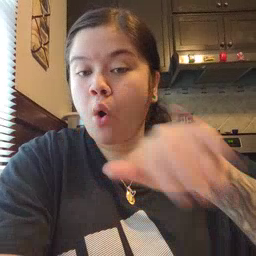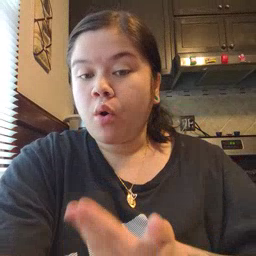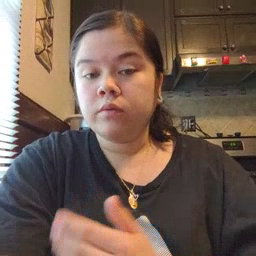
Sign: all